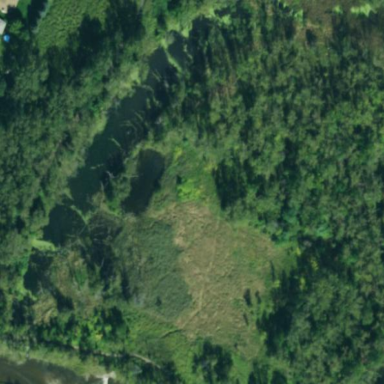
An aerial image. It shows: Marshy wetland area.